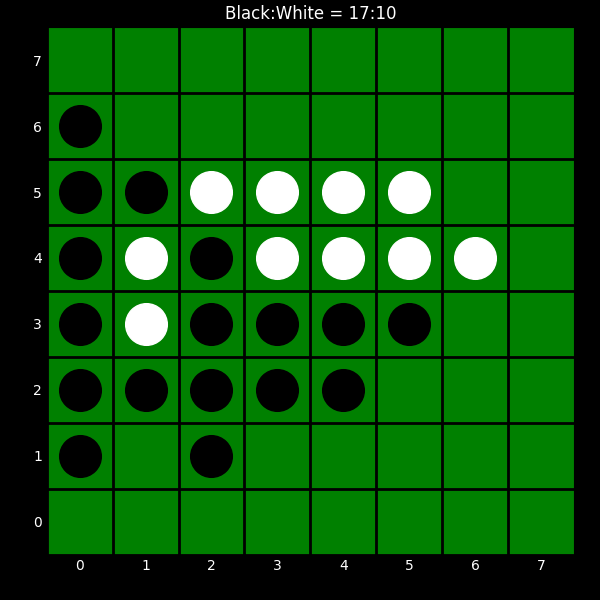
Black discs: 17
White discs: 10